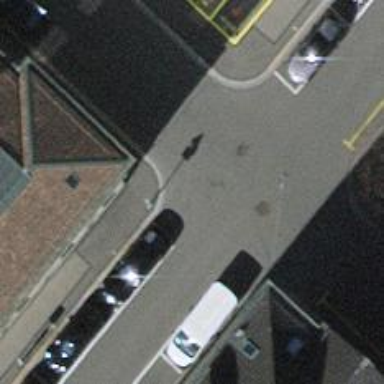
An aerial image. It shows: Kerb serving as barrier.